Field crop: maize
Growth stage: 2
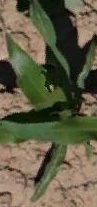
Species: maize